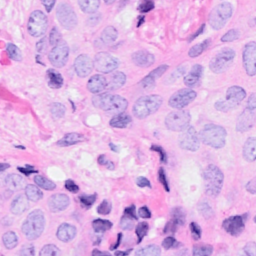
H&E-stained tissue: Breast